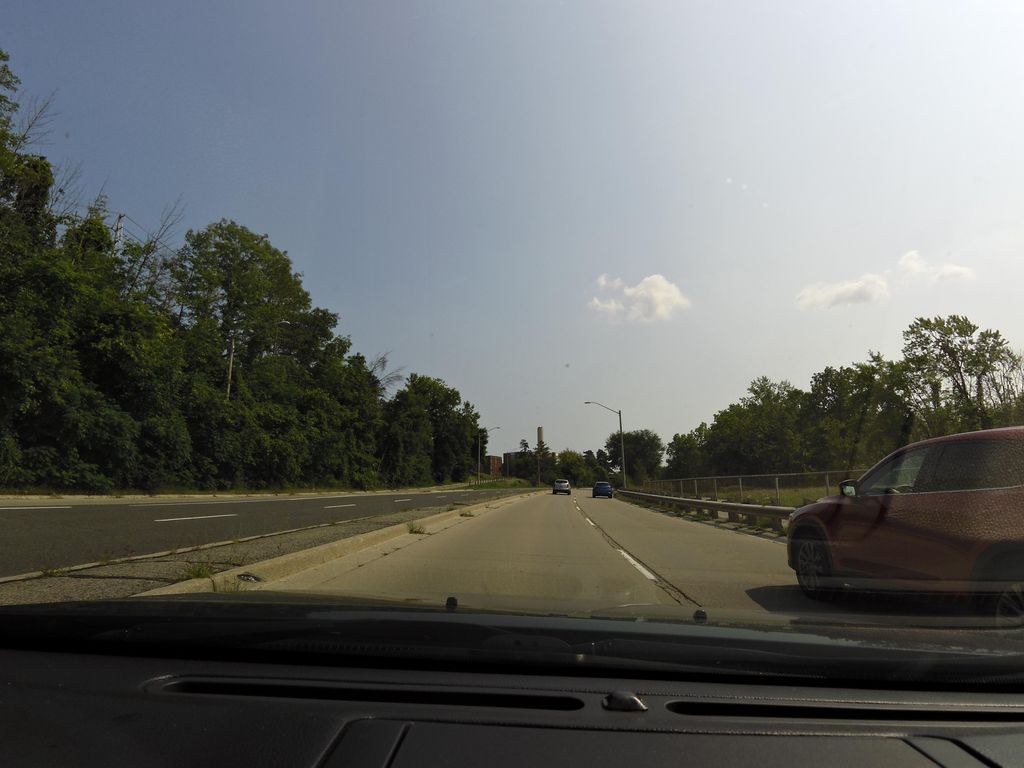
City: hamilton